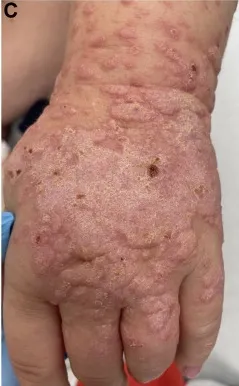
(A-D) Patient's upper and lower limbs upon initial presentation with thick, violaceous, hyperkeratotic plaques with a Wickham's striae.
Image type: medical_photograph (skin_photograph)